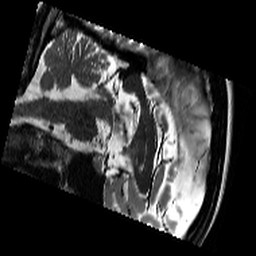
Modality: T2w
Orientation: sagittal
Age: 27
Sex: female
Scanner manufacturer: siemens
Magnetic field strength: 3 T
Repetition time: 11.39 s
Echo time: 0.09 s